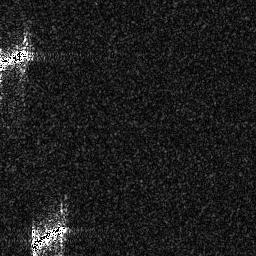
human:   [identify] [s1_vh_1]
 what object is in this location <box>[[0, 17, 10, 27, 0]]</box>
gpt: <ref>1 medium ship at the top left</ref>